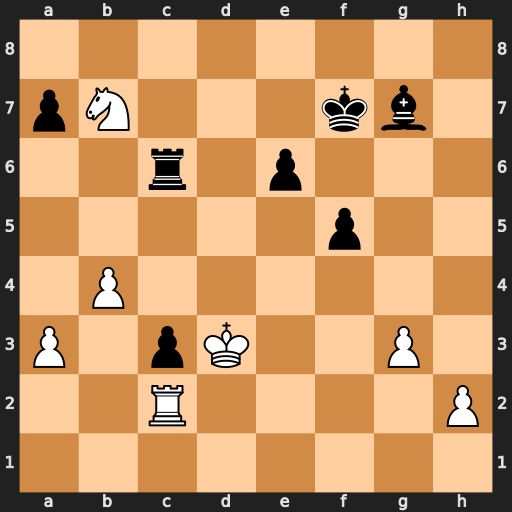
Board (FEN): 8/pN3kb1/2r1p3/5p2/1P6/P1pK2P1/2R4P/8
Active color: w
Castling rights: -
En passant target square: -
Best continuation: Nd8+ Kg6 Nxc6